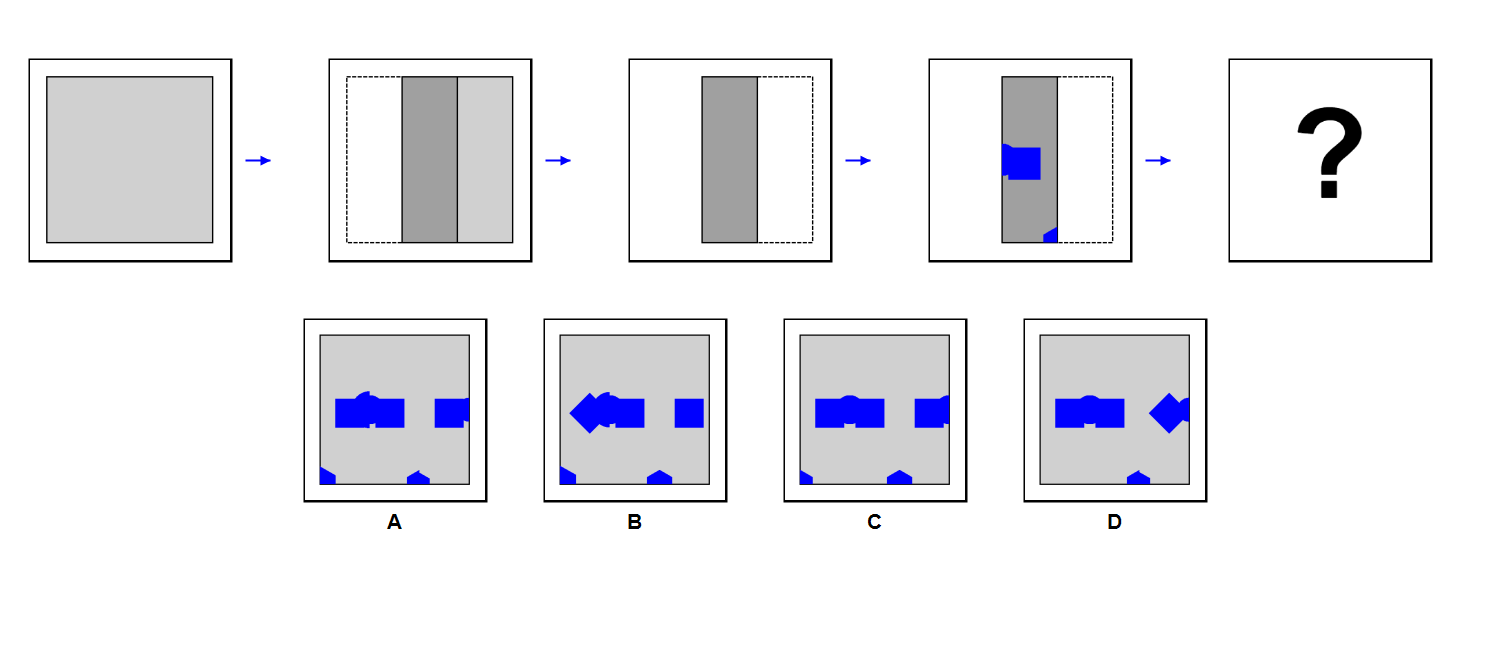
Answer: C